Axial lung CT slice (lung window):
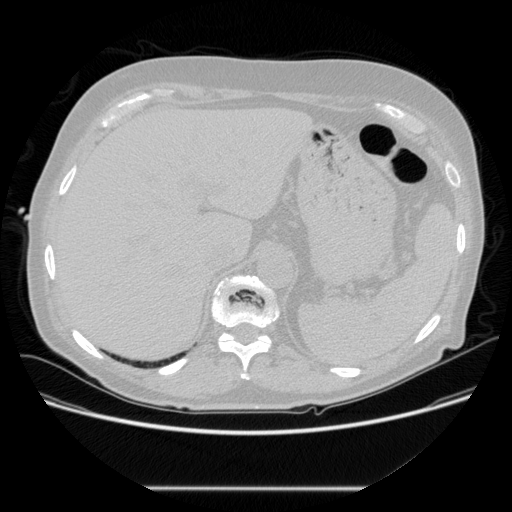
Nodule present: no